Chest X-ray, AP view. Patient: 31 years old, sex M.
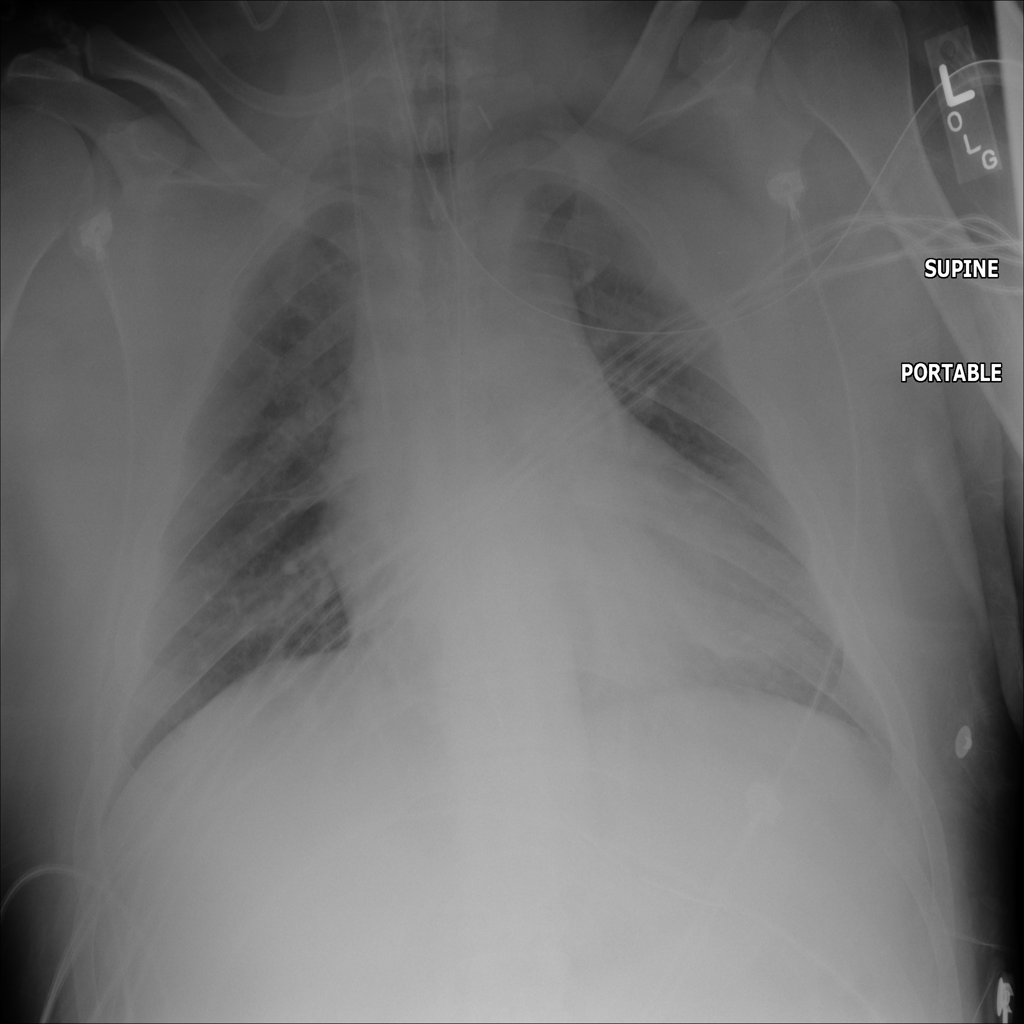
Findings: No Finding